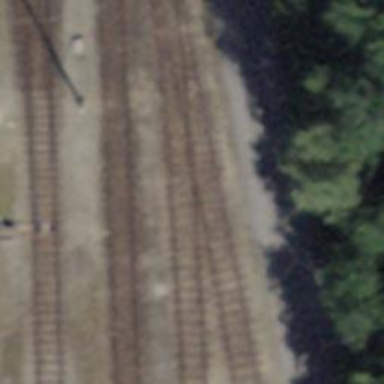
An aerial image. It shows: Railway yard in service.